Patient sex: F
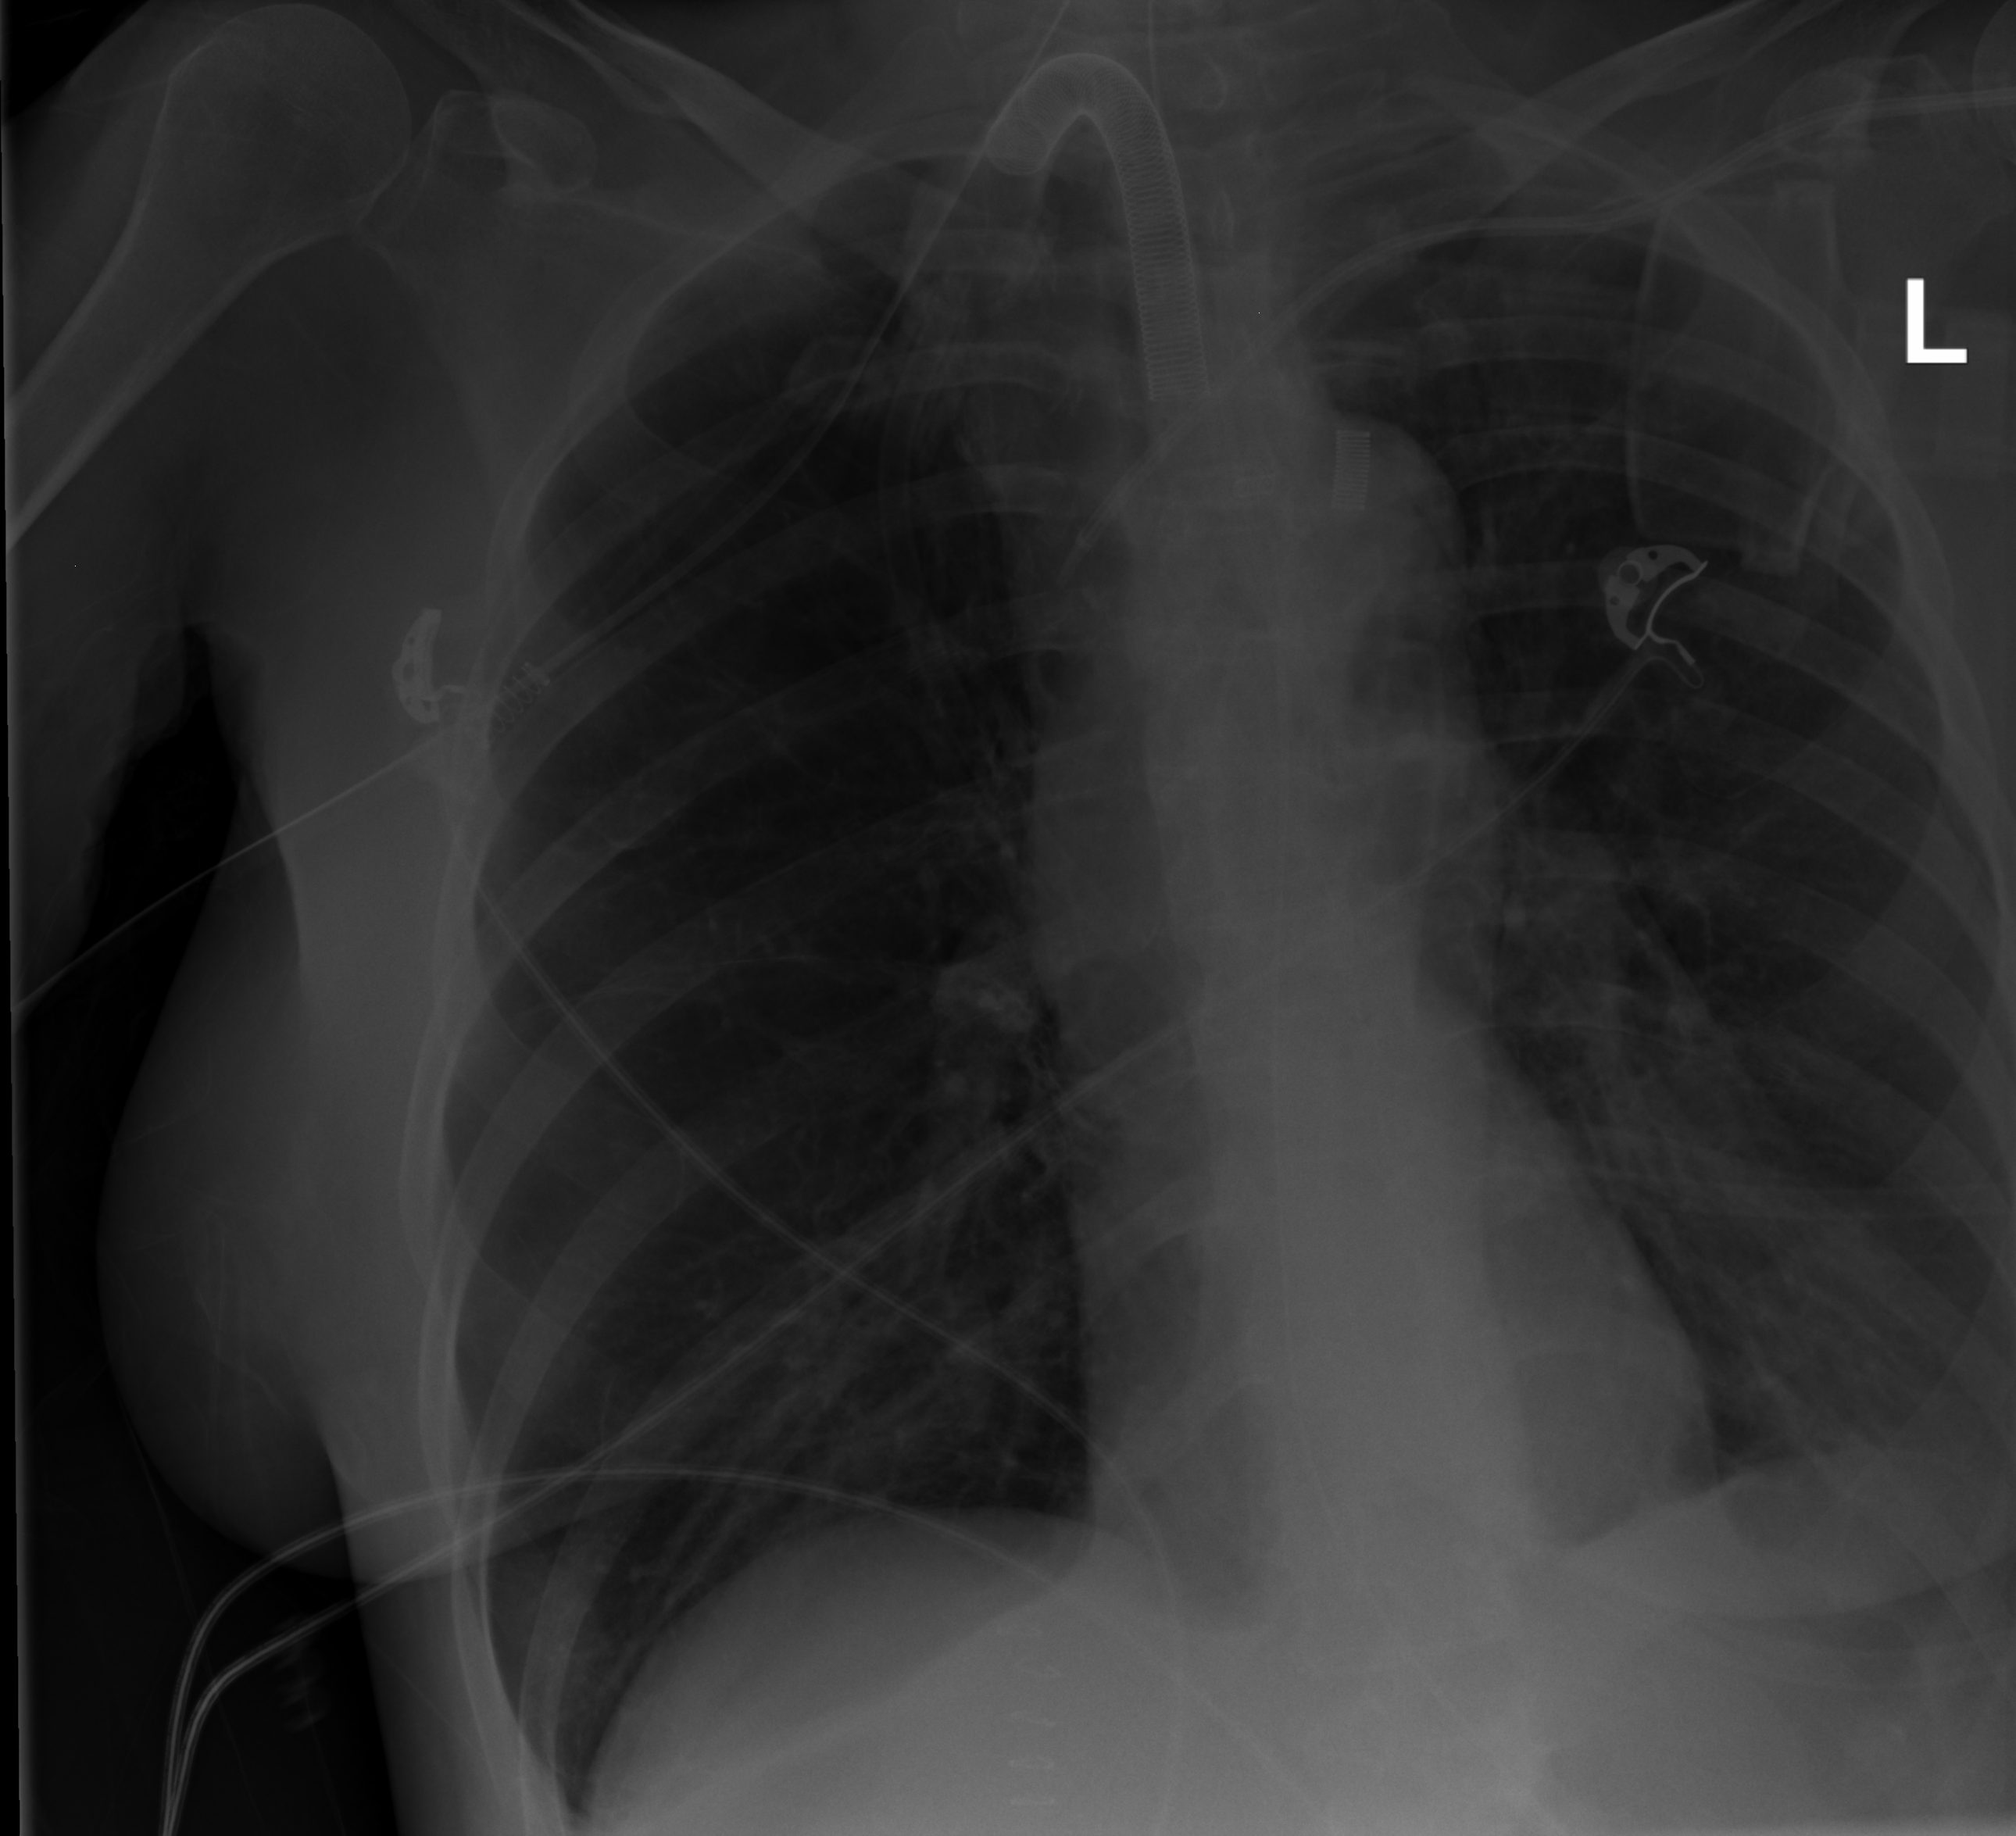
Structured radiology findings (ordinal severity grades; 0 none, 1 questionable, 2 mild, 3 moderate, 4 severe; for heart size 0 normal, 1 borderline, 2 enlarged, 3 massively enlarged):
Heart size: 0
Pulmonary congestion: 0
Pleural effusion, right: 0
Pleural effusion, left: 0
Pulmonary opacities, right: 0
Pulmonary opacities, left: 1
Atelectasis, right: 0
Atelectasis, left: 1